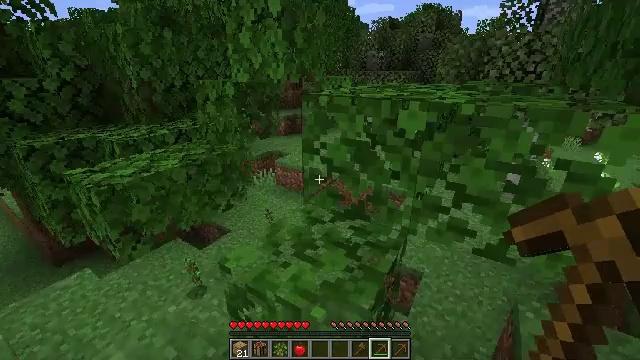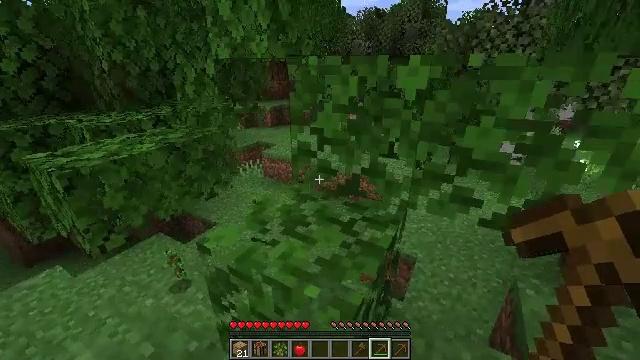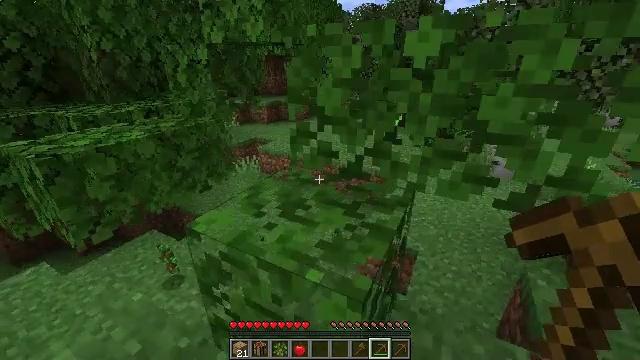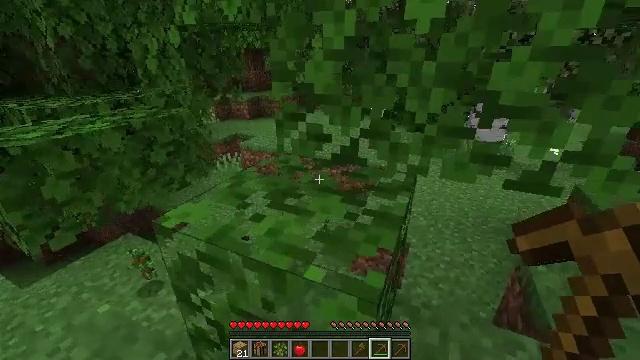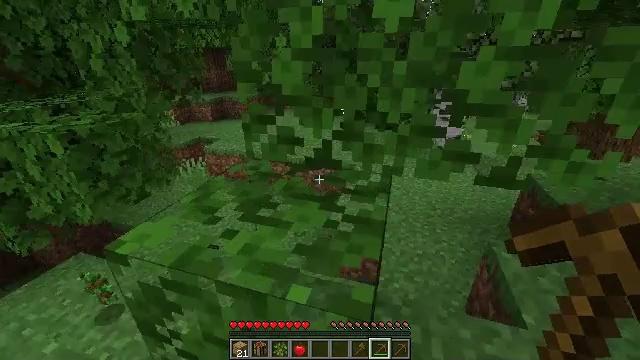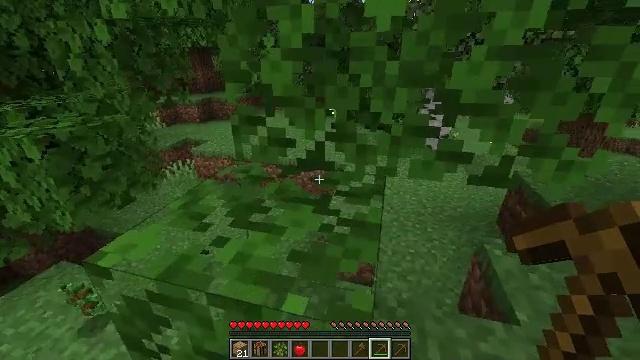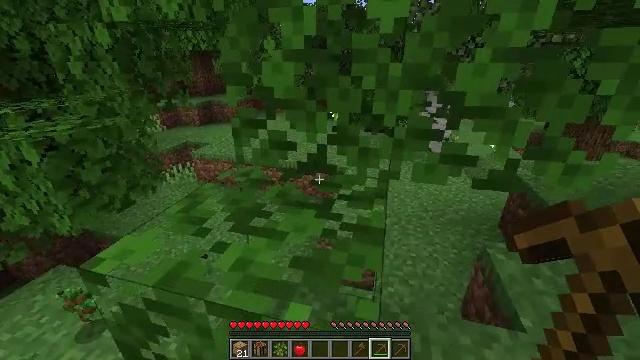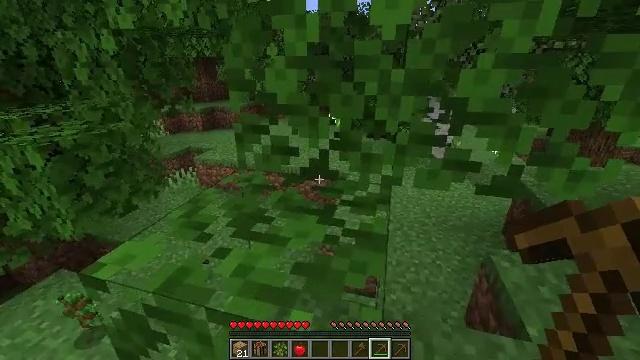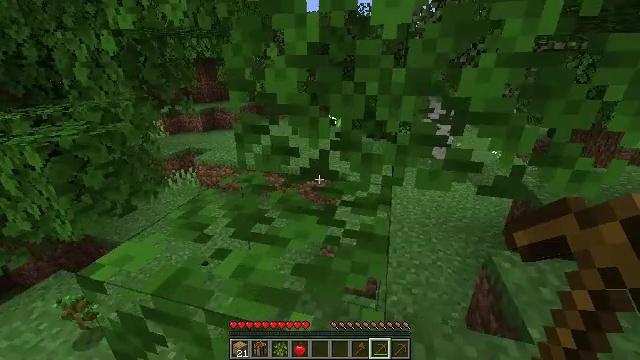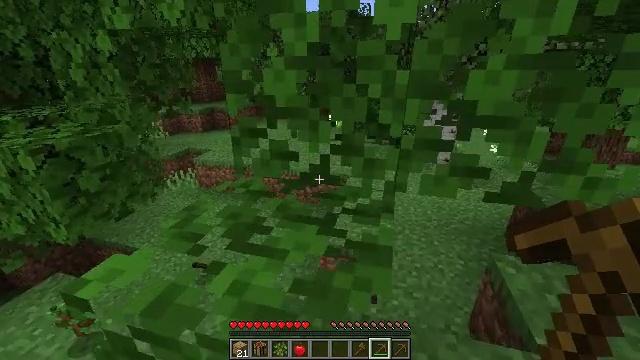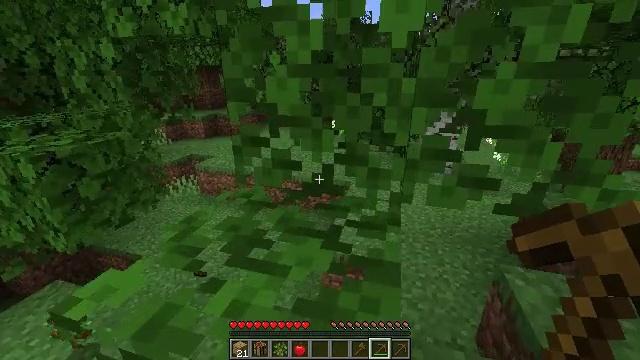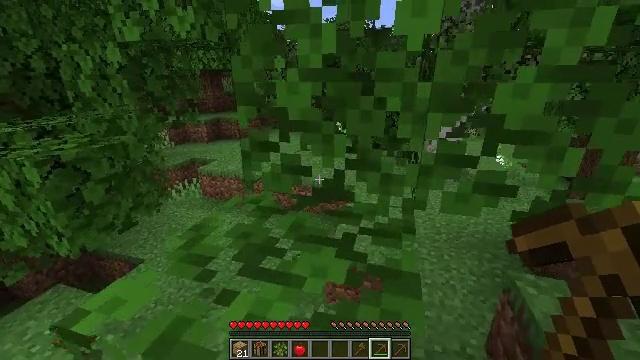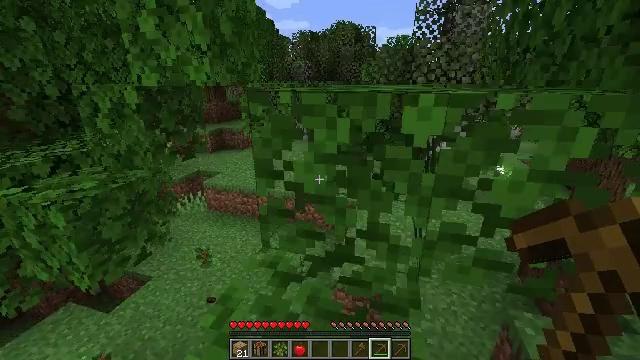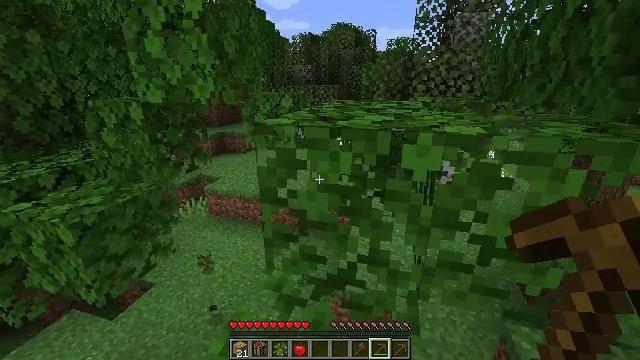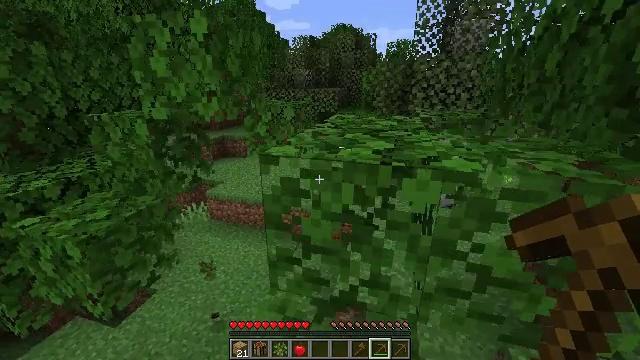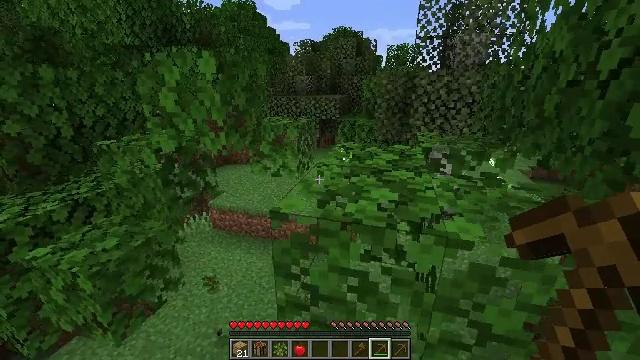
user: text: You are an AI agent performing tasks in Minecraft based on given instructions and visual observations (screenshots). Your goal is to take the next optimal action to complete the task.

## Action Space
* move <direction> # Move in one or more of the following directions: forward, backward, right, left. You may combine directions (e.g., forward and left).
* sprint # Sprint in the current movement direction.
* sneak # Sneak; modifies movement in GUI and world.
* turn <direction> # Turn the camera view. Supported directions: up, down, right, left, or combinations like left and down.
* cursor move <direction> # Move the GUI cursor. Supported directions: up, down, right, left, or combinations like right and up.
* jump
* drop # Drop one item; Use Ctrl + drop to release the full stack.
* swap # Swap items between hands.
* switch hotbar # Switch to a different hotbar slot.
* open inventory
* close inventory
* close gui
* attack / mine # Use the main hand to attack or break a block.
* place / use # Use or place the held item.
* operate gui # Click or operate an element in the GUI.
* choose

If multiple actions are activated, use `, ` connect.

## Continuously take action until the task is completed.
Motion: motion action
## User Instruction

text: Break the birch leaves block.
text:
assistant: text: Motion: turn right and down
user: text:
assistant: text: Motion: no_op
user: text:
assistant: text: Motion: turn right
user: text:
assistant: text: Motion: turn right
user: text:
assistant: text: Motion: turn right
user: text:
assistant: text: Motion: no_op
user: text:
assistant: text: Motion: turn up
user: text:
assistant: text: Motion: no_op
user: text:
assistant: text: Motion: move forward
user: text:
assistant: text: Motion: move forward, turn up
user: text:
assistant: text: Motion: move forward
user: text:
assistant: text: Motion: move forward, jump
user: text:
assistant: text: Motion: move forward, jump
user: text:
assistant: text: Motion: move forward, jump
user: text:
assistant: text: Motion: move forward, jump
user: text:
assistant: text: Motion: move forward, jump
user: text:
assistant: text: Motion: move forward, turn right and up
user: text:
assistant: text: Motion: move forward, turn right
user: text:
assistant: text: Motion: move forward, turn right
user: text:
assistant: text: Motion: move forward
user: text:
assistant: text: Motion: move forward, turn right
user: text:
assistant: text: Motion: move forward, turn right
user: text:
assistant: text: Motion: move forward
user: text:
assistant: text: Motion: move forward, jump
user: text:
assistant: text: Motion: move forward, turn right, jump
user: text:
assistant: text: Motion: move forward, turn right, jump
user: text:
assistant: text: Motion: move forward, turn right, jump
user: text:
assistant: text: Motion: move forward, turn right and down
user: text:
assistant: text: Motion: move forward, turn right
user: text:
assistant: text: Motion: move forward